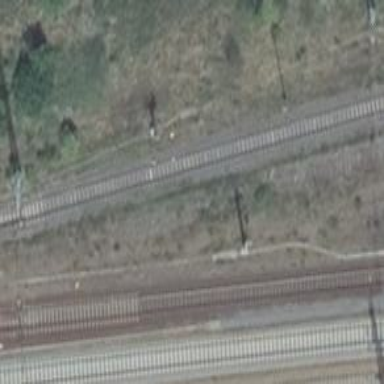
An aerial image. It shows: Abandoned railway.